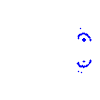
Particle: proton